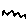
Label: zigzag